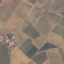
Land use / land cover class: PermanentCrop